Interaction volume radius: 5 \u00c5
Interaction volume height: 10 \u00c5
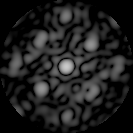
Disorder parameter: 0.4055